Question: I Attempting to do the autocomplete on a textbox which will contain all the recipient username. The username is delimit by semicolon ";" and the id for the textbox is "givenId".
Below is my design of the textbox:
Here is my jquery:
'''
$(function () {
$("#givenId").autocomplete({
source: '@Url.Action("MVCfunction")',
});
});
'''
My problem is now:
1) I had selected "jason" at the first place.
2) Then when I tried to select second user:
3) It Replaced the jason to kristy.
My question is how do i append to the textbox instead of replace the user once I select a new user?
My Expected Result is :

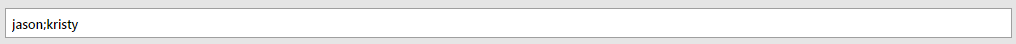
Answer: Here is a solution I had found based on demo given by @Stephen Muecke.
This answer is used for MVC auto-complete with multiple value.
1)Remain this code on the script.
'''
$(function () {
$("#givenId").autocomplete({
source: '@Url.Action("MVCfunction")',
});
});
'''
2) And add these code below:
<URL>
'''
function split(val) {
return val.split(/;\s*/);
}
function extractLast(term) {
return split(term).pop();
}
$("#givenId")
// don't navigate away from the field on tab when selecting an item
.bind("keydown", function (event) {
if (event.keyCode === $.ui.keyCode.TAB &&
$(this).autocomplete("instance").menu.active) {
event.preventDefault();
}
})
.autocomplete({
minLength: 0,
source: function (request, response) {
// delegate back to autocomplete, but extract the last term
response($.ui.autocomplete.filter(
availableTags, extractLast(request.term)));
},
focus: function () {
// prevent value inserted on focus
return false;
},
select: function (event, ui) {
var terms = split(this.value);
// remove the current input
terms.pop();
// add the selected item
terms.push(ui.item.value);
// add placeholder to get the comma-and-space at the end
terms.push("");
this.value = terms.join(";");
return false;
}
});
});
'''